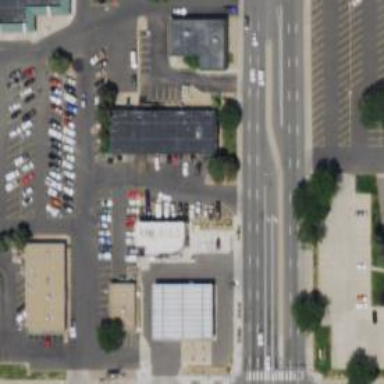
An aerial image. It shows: Parking space.